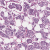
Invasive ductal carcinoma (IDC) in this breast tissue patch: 1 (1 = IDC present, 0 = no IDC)